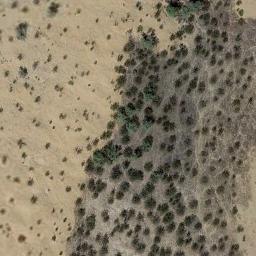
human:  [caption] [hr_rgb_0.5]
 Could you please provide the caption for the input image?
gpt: Chaparral is distributed at the junction of sand and black land .

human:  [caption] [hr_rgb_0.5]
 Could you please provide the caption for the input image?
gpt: There are two trees in this desert .

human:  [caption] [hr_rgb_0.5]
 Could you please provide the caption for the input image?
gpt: The chaparral is consist of some bushes on the desert .

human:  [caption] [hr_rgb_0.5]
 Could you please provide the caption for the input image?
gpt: Some chaparrals of different kinds grow in the desert .

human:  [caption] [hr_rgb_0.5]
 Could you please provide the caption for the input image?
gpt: The chaparral is thicker on the right than on the left .